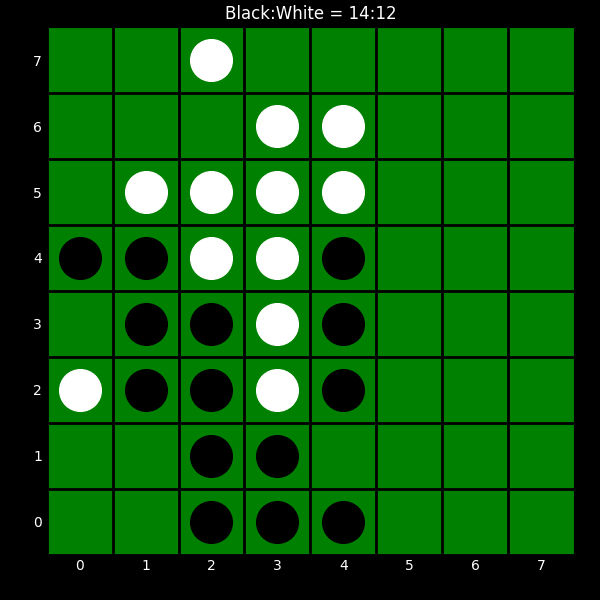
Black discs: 14
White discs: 12